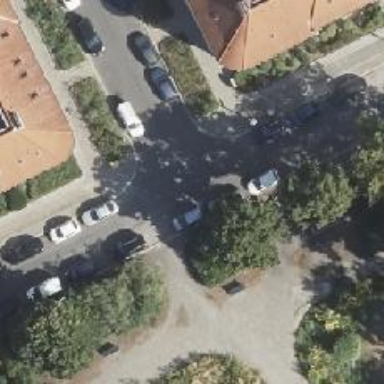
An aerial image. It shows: Residential road with asphalt surface and sidewalks on both sides. There are parallel on-street parking lanes on both sides of the road.